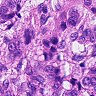
Metastatic tissue present: yes